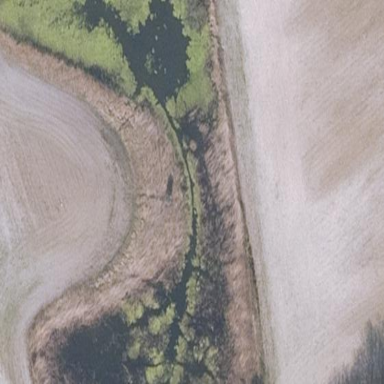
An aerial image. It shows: Swamp in wetland area.